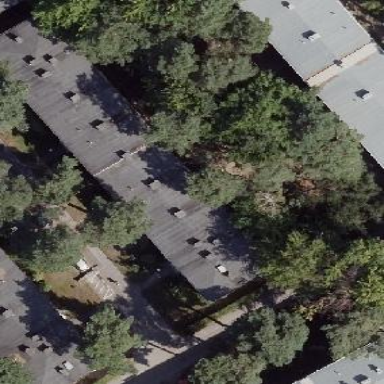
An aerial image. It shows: Flat-roofed apartment building.